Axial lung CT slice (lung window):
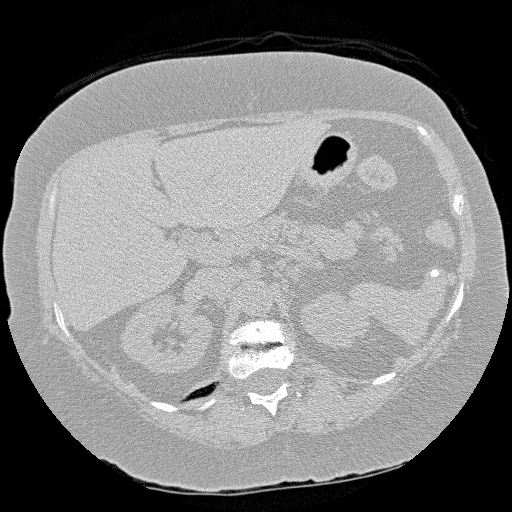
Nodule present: no